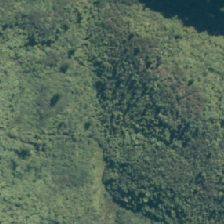
Land cover: manuka_kanuka